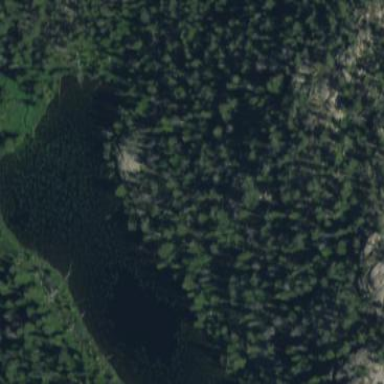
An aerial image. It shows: Serene lake.